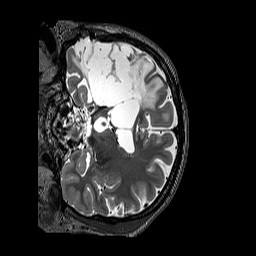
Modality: T2w
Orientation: coronal
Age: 40
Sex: male
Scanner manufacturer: siemens
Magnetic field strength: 3 T
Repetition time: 3.2 s
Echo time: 0.567 s